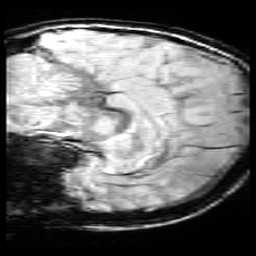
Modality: SWI
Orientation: sagittal
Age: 11
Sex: male
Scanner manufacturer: siemens
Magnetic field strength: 3 T
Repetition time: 0.027 s
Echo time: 0.02 s